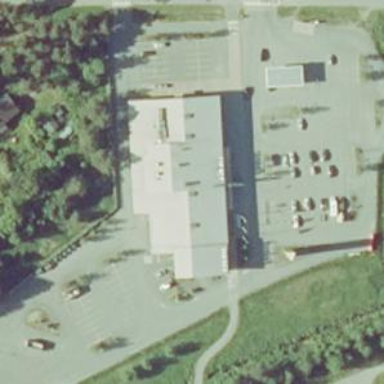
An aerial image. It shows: Supermarket.